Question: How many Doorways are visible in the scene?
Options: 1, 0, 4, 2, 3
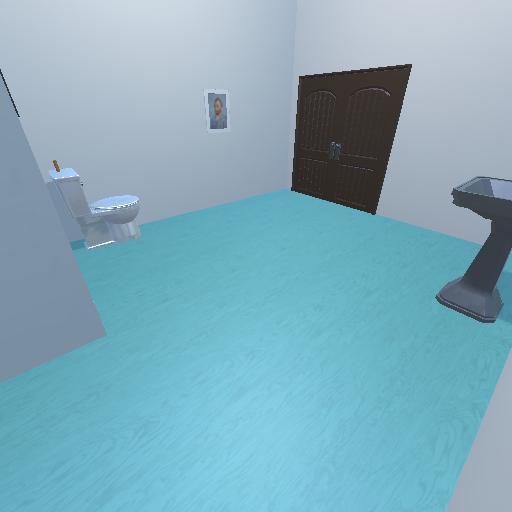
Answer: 1